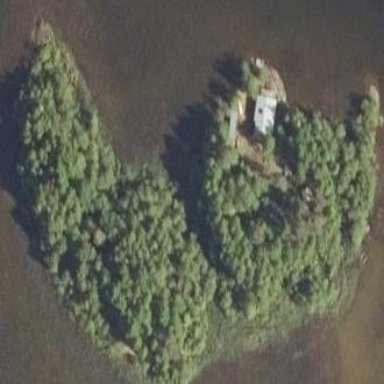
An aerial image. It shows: Islet surrounded by woodland.